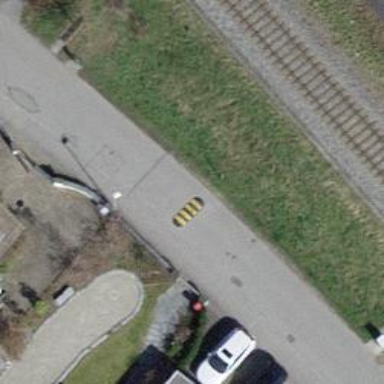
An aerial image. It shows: Bump for traffic calming.